You are looking at the envelope spectrum of a bearing's vibration signal. The marked vertical lines are the theoretical fault frequencies for the outer race, inner race, rolling elements, and cage. Classify the bearing condition as one of: normal, inner_race, outer_race, ball.
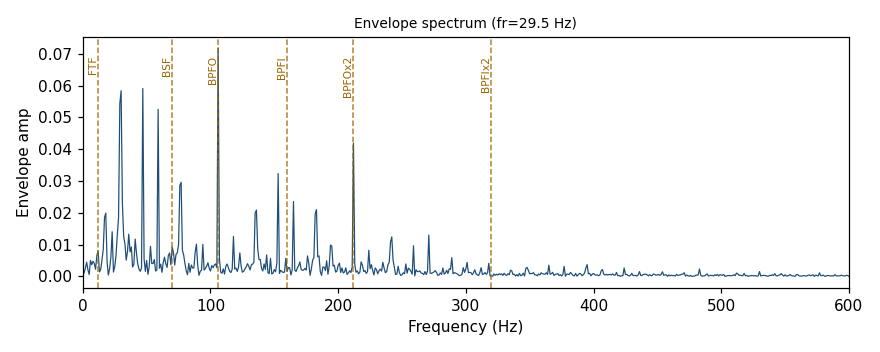
Answer: outer_race